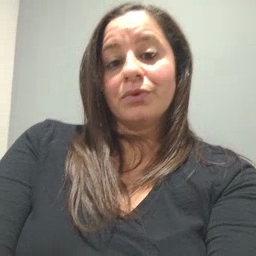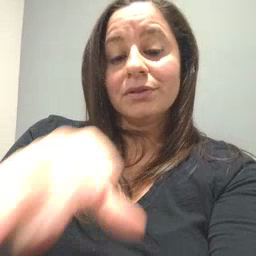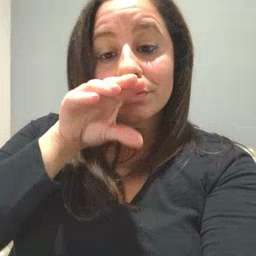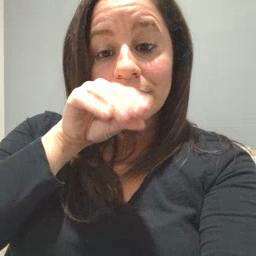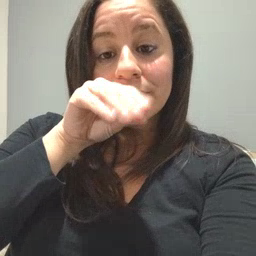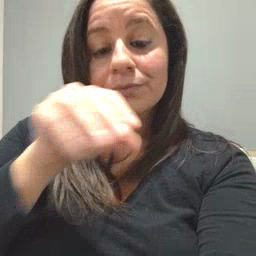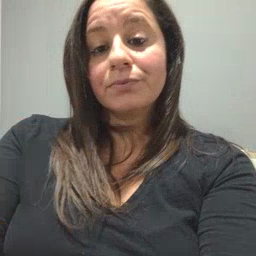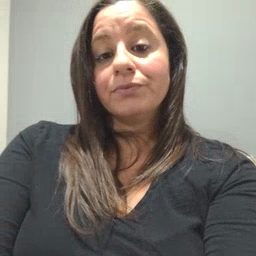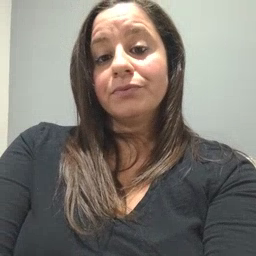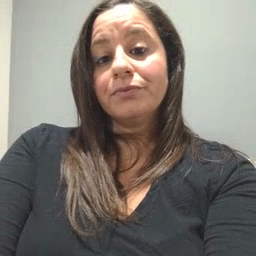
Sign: duck